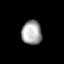
Tissue: lung
Cell type: Epithelial cells
Senescence score: 0.2107
Nuclear area (px): 481
Mean DAPI intensity: 164.208